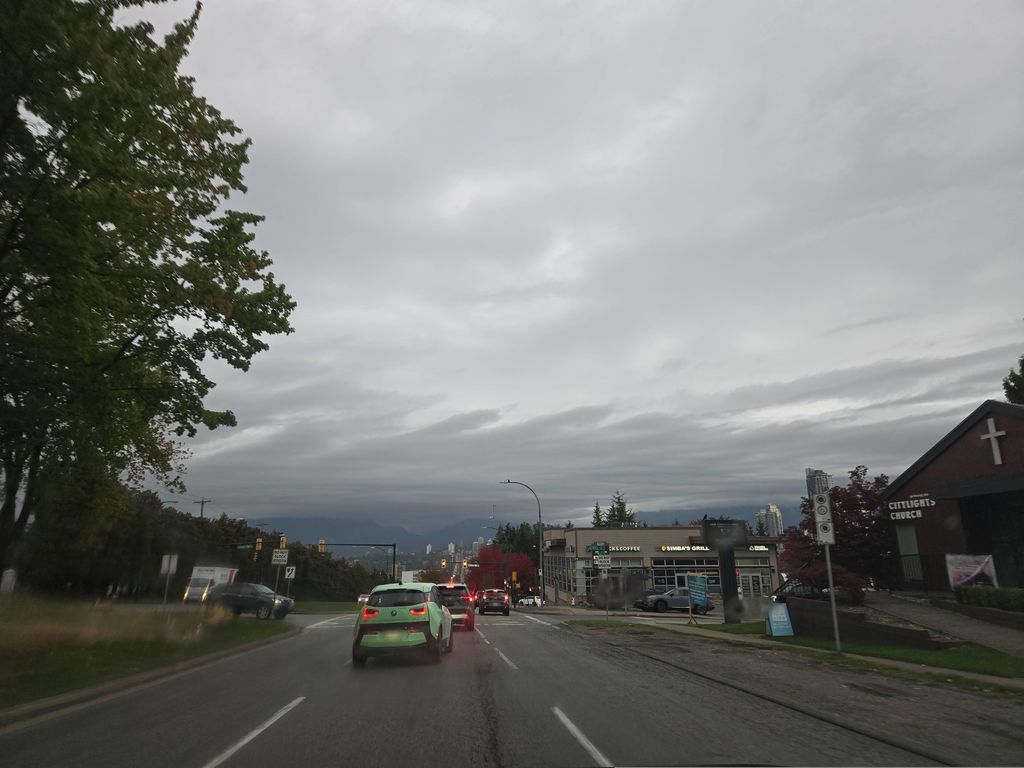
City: vancouver